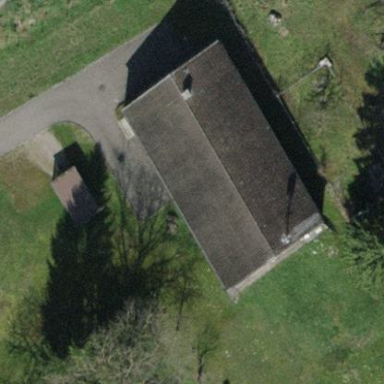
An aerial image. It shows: Service building.